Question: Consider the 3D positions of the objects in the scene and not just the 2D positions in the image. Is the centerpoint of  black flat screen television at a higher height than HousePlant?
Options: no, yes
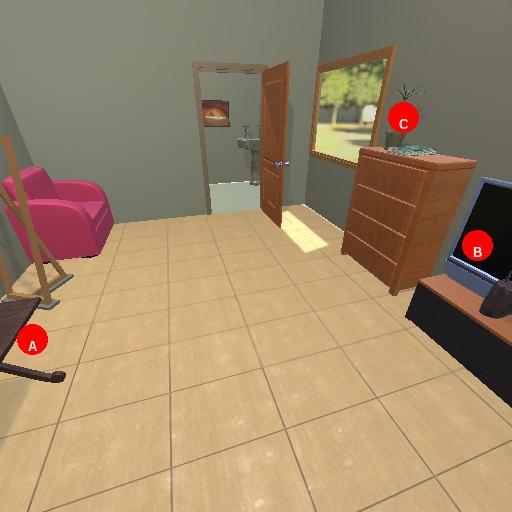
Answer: no